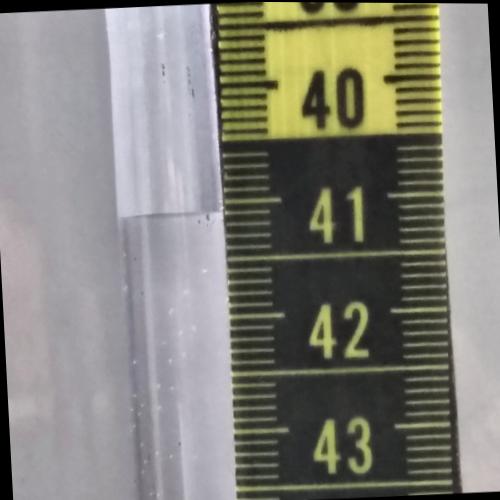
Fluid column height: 41.1 cm